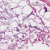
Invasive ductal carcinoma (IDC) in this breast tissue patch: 0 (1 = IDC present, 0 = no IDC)